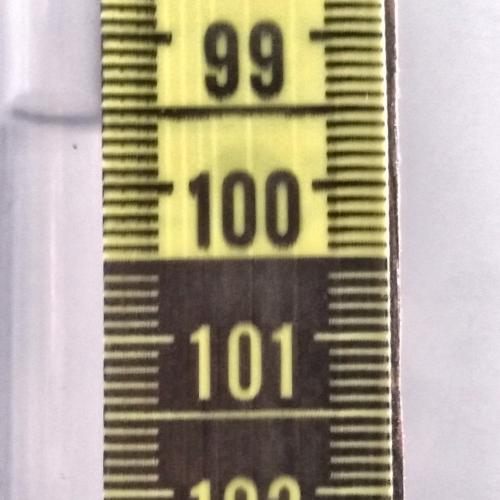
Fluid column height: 99.6 cm